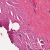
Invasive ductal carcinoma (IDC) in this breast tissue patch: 0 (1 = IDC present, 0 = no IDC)